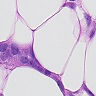
Metastatic tissue present: yes